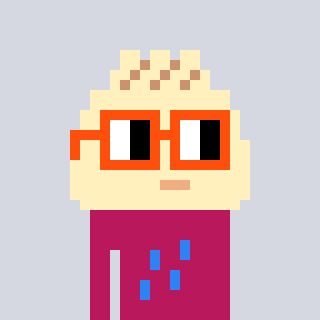
a pixel art character with square orange glasses, a porkbao-shaped head and a darkpink-colored body on a cool background